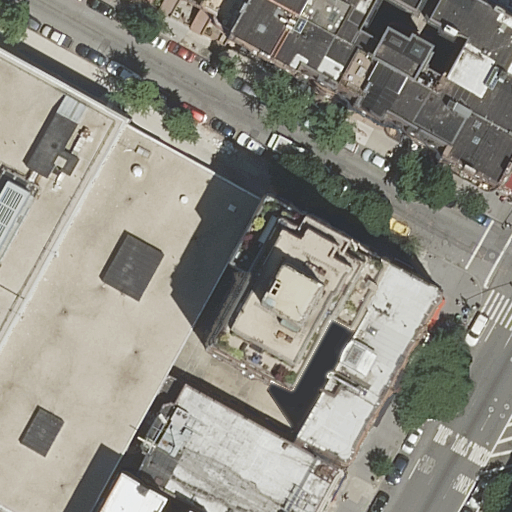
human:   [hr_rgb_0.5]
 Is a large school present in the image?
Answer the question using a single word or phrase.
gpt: no

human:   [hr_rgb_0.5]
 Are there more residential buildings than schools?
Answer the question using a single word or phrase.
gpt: yes

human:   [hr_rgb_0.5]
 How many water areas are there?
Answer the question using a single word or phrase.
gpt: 0

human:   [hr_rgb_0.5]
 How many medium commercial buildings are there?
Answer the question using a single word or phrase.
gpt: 0

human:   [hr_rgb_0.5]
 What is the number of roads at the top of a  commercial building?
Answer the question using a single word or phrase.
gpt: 0

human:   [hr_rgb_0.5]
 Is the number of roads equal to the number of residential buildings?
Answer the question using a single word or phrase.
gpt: no

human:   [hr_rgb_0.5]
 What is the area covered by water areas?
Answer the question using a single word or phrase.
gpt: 0m2

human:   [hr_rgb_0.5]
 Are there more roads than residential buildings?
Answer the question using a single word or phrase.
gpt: no

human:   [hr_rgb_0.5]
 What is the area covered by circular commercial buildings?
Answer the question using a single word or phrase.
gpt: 0m2

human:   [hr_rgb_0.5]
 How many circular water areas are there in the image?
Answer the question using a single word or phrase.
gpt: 0

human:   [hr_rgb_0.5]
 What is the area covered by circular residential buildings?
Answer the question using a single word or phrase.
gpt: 0m2

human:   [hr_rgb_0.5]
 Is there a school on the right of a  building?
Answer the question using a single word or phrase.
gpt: no

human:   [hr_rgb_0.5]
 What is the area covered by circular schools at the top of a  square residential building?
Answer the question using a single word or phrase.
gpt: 0m2

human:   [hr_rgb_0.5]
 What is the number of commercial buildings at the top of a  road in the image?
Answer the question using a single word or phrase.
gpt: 0

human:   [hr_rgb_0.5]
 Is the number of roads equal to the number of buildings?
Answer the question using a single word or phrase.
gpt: no

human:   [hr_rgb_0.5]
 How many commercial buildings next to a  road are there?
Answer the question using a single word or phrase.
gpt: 0

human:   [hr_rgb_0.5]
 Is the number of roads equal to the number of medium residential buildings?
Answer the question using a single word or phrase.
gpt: yes

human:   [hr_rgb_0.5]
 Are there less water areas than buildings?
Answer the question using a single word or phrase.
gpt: yes

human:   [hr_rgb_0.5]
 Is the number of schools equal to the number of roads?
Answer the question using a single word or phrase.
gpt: no

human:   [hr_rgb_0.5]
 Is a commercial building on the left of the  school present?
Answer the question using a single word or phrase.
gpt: no

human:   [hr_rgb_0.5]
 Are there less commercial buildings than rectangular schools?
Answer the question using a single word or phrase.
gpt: no

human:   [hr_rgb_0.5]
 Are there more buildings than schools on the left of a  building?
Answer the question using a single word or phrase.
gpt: yes

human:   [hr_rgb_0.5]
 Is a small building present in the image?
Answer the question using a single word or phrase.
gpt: yes

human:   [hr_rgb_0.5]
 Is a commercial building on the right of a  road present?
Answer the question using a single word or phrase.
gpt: no

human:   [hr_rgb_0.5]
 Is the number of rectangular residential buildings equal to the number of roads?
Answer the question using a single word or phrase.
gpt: no

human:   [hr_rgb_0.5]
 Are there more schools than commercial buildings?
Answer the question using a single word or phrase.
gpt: yes

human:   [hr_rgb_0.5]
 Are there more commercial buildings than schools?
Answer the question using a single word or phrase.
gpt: no

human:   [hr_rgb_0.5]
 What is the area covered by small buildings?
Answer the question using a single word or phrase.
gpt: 27m2

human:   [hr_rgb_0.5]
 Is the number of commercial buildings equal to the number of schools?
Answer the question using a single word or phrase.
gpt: no

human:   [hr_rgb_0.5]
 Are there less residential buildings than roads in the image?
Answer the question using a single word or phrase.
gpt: no

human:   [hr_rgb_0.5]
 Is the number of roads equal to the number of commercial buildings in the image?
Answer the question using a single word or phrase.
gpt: no

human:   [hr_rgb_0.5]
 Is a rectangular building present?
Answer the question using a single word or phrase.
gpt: yes

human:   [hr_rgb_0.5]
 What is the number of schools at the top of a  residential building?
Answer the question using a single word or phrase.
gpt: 1

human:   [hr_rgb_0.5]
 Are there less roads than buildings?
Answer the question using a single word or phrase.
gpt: yes

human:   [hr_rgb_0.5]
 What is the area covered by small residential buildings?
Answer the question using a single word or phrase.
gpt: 27m2

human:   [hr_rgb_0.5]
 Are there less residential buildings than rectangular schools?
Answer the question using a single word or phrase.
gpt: no